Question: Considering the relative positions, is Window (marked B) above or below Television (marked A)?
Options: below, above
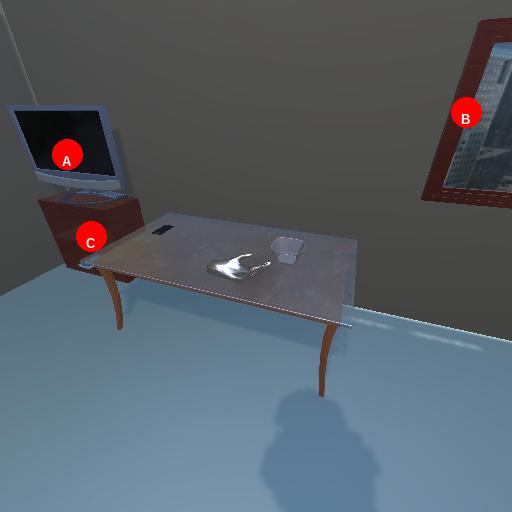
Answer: below